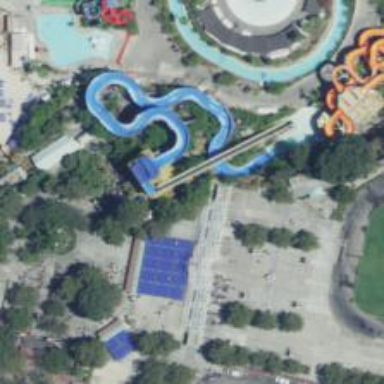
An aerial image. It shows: Water slide attraction.